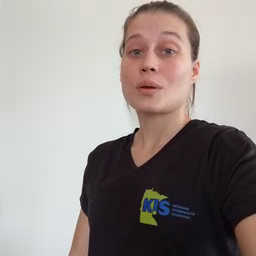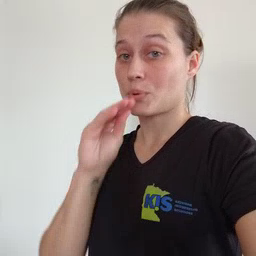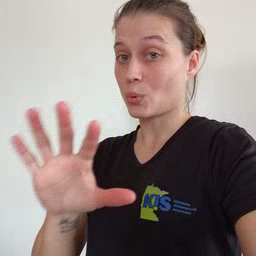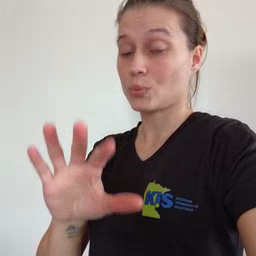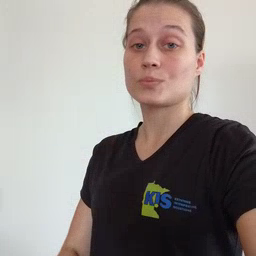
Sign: blow